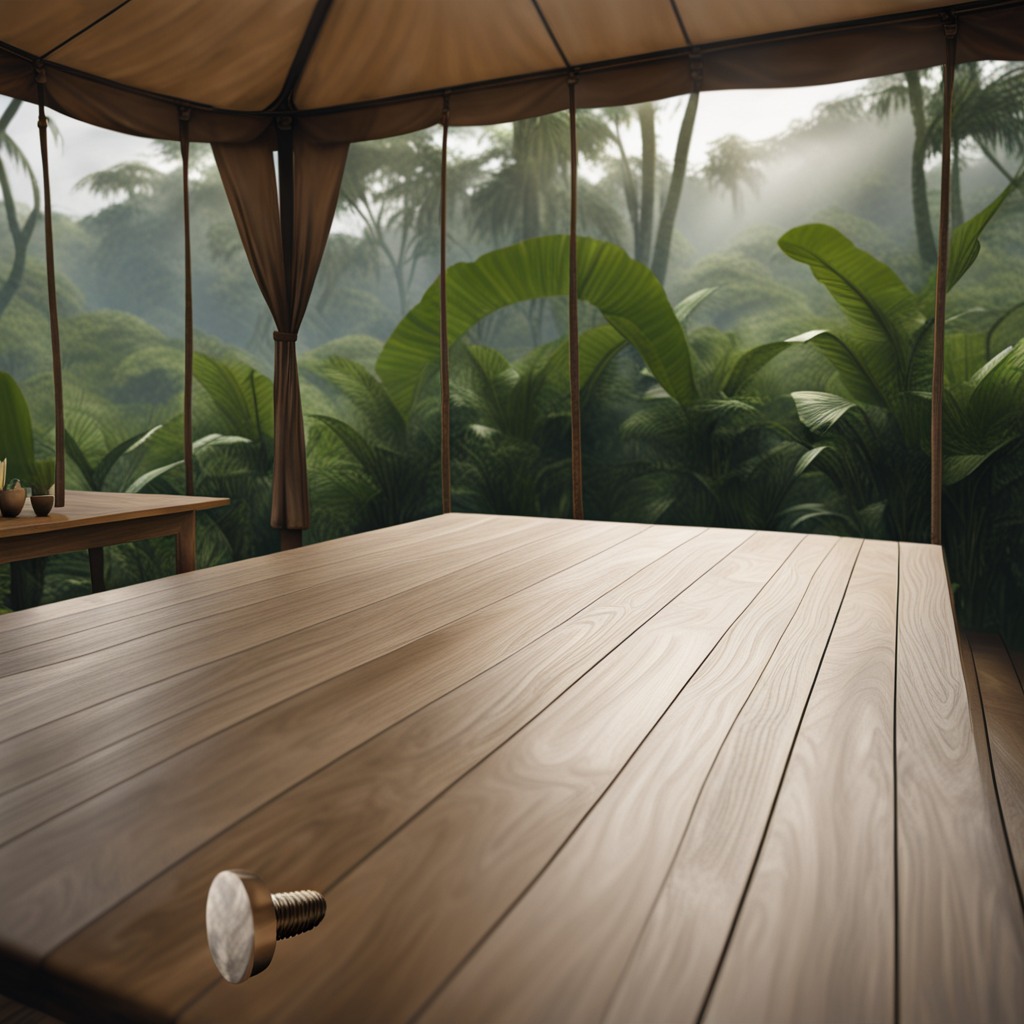
A metal screw is lying on a wooden table inside a jungle field workshop tent.